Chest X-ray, AP view. Patient: 49 years old, sex F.
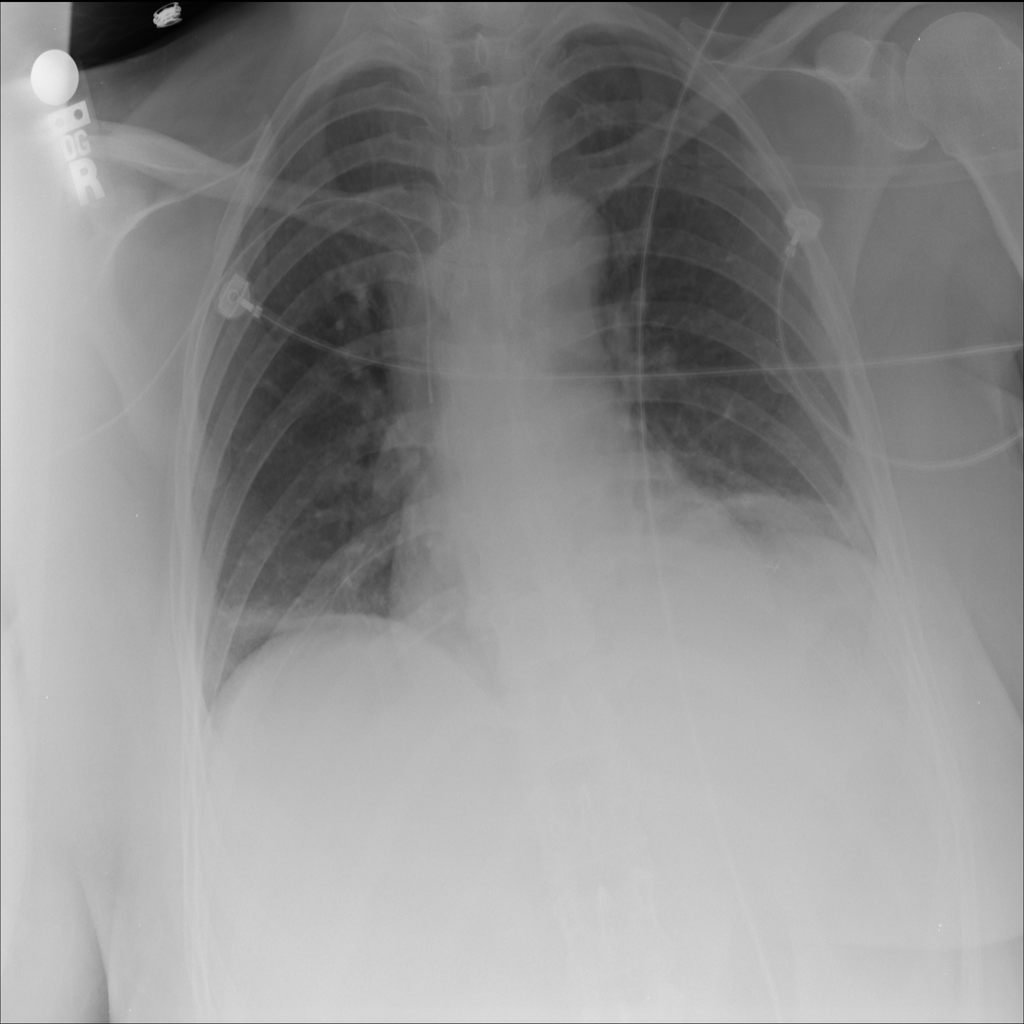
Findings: No Finding